Question: I want to use the minkowski sum to predict the exact point of collision between two convex shapes. By my understanding the point where the velocity vector intersects with the minkowski sum is the amount I have to move my object along the vector so they just touch (I already know they will collide). Here's an example of what I mean (for simplicity reasons I just used rectangles):

I mean I could just calculate the intersection with every line of the convex hull and just use the closest but that seems horribly inefficient. My idea was to calculate the simplex closest to the vector but I have no idea how best to do it. I found a algorithm which calculates the smallest distance between to objects or to be more precise the smallest distance from the minkowski sum to the origin (<URL>. One part of the algorithm tries to find the simplex closest to origin which is kinda what I want to do. I tried to change it to my needs but I wasn't successful. To me it sounds like there should be a very simple solution but I am not that good with vector math.
I hope I could make my problem clear since my english is not so good :D
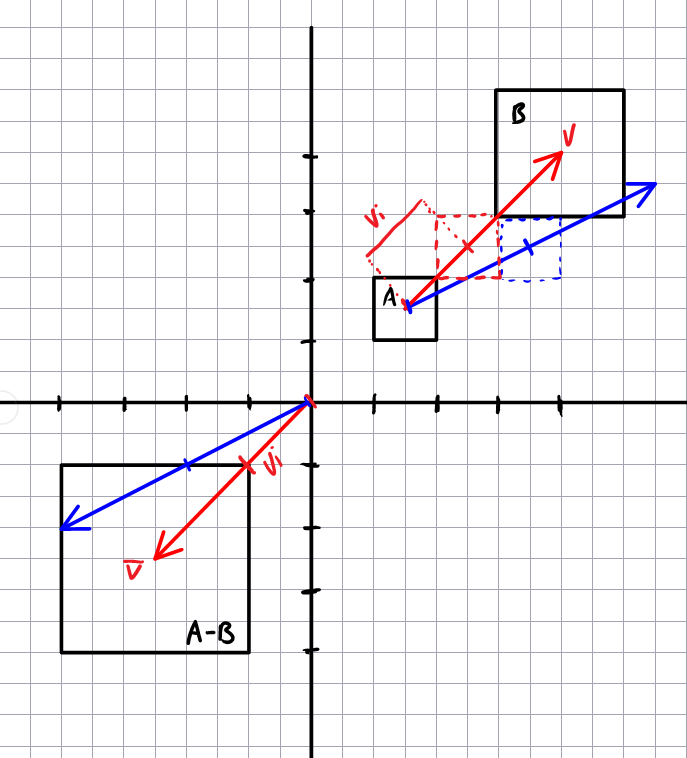
Answer: You can transform the problem as follows:
1) rotate the plane so that the velocity vector becomes horizontal
2) consider the portions of the polygon outlines facing each other (these are two convex polylines); now you have to find the shortest horizontal distance between these two polylines
3) through every vertex of one of the polylines, draw an horizontal line; this will parition the plane into a set of horizontal slices
4) transform every slice using a shear transformation that brings the two vertices defining it onto the Y axis by horizontal moves; this transform preserves horizontal distances
5) while the first polyline is transformed into a straight line (the Y axis), the other polyline is transformed into another polyline; find the vertex(es) closest to the Y axis. This gives you the length of the collision vector.
As a by-product, step 2) will tell you if the polygons do collide, if the ranges of Y values overlap.